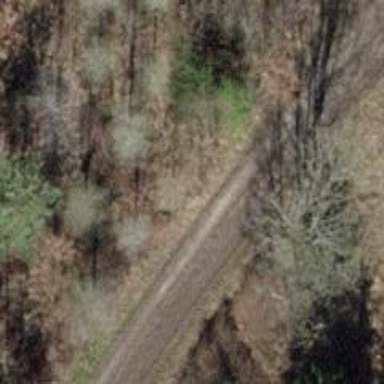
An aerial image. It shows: Track with grade2 tracktype.